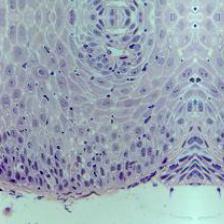
Diagnosis: Normal